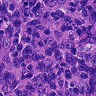
Metastatic tissue present: no